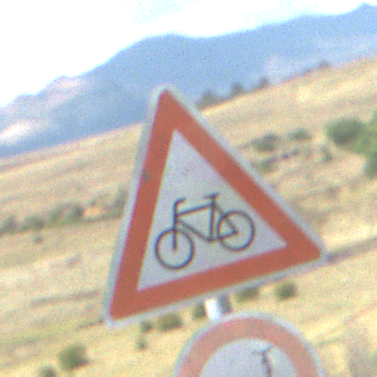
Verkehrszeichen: RadverkehrRechts
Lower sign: VerbotUeberholenEinspurigeFahrzeuge
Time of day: Midday
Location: Outdoor (Nature)
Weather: PartlyCloudy
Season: NotSpecified
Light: Natural